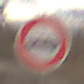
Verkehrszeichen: VerbotPersonenkraftwagen
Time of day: SunriseSunset
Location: Outdoor (RoadRail)
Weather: PartlyCloudy
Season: NotSpecified
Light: Natural